【题型】填空题　【知识点】平面几何　【难度】medium
如图，在 $\parallelogram ABCD$ 中，$\angle B=45^\circ$，$AD=2$，$E$，$H$ 分别为边 $AB$，$CD$ 上一点，将 $\parallelogram ABCD$ 沿 $EH$ 翻折，使得 $AD$ 的对应线段 $FG$ 经过点 $C$。若 $FG \perp CD$，$CG=1$，则 $EF$ 的长为\underline{\quad\quad\quad}。

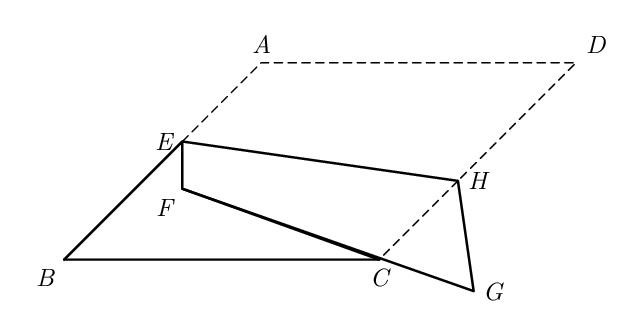
【解答】
【答案】$2 - \sqrt{2}$

【详解】解：延长 $CF$ 交 $AB$ 于 $M$。

$\because$ 四边形 $ABCD$ 是平行四边形，

$\therefore AB \parallel CD$，$BC = AD = 2$，

$\therefore \angle A = 180^\circ - \angle B = 135^\circ$，

$\because FG \perp CD$，

$\therefore CM \perp AB$，

$\therefore \angle B = \angle BCM = 45^\circ$，

$\therefore BM = CM$，

$\therefore BC = \sqrt{BM^2 + CM^2} = \sqrt{2}CM$，

$\therefore CM = \sqrt{2}$，

由折叠得：$FG = AD = 2$，

$\angle EFG = \angle A = 135^\circ$，

$\therefore \angle EFM = 180^\circ - \angle EFG = 45^\circ$，

$\therefore \angle FEM = \angle EFM = 45^\circ$，

$\therefore EM = FM$，

$\because CF = FG - CG$

$= 2 - 1 = 1$，

$\therefore FM = CM - CF$

$= \sqrt{2} - 1$，

$\therefore EF = \sqrt{EM^2 + FM^2}$

$= \sqrt{2}FM$

$= \sqrt{2}(\sqrt{2} - 1)$

$= 2 - \sqrt{2}$，

故答案为：$2 - \sqrt{2}$。

【点睛】本题考查了平行四边形的性质，等腰三角形的判定及性质，勾股定理，折叠的性质等；掌握平行四边形的性质，等腰三角形的判定及性质，折叠的性质，能熟练利用勾股定理进行求解是解题的关键。
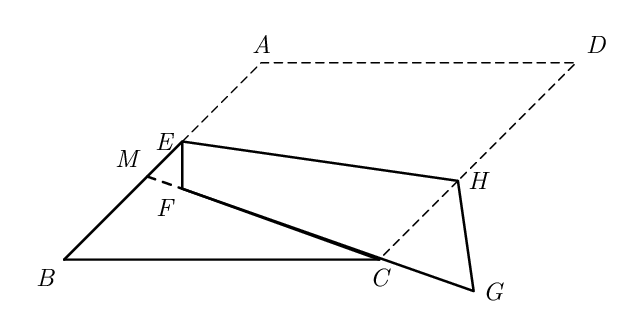